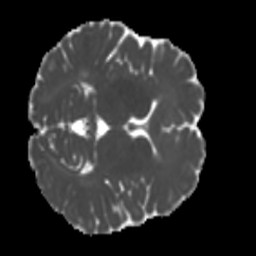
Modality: MD
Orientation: axial
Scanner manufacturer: siemens
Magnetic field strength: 3 T
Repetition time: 4 s
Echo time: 0.0594 s